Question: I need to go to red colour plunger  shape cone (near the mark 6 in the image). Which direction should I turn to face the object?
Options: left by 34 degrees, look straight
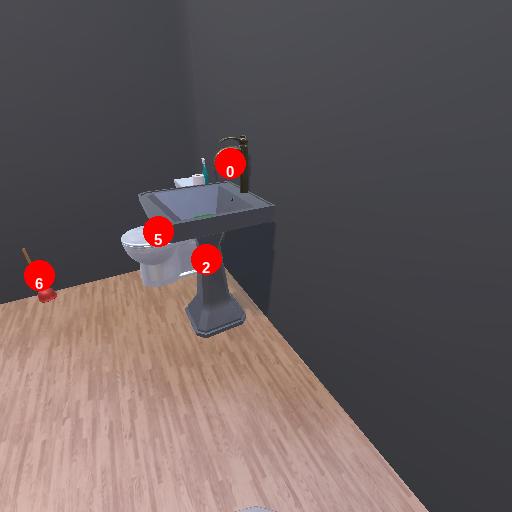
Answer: left by 34 degrees